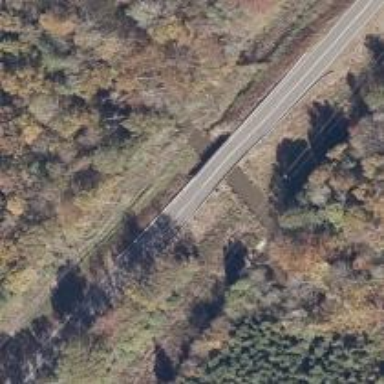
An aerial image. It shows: Primary highway bridge with asphalt surface.